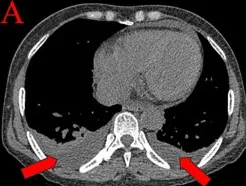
HRCT of the chest:. Axial section showing bilateral pleural effusion.
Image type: radiology (ct)